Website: home-depot
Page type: delivery-shipping
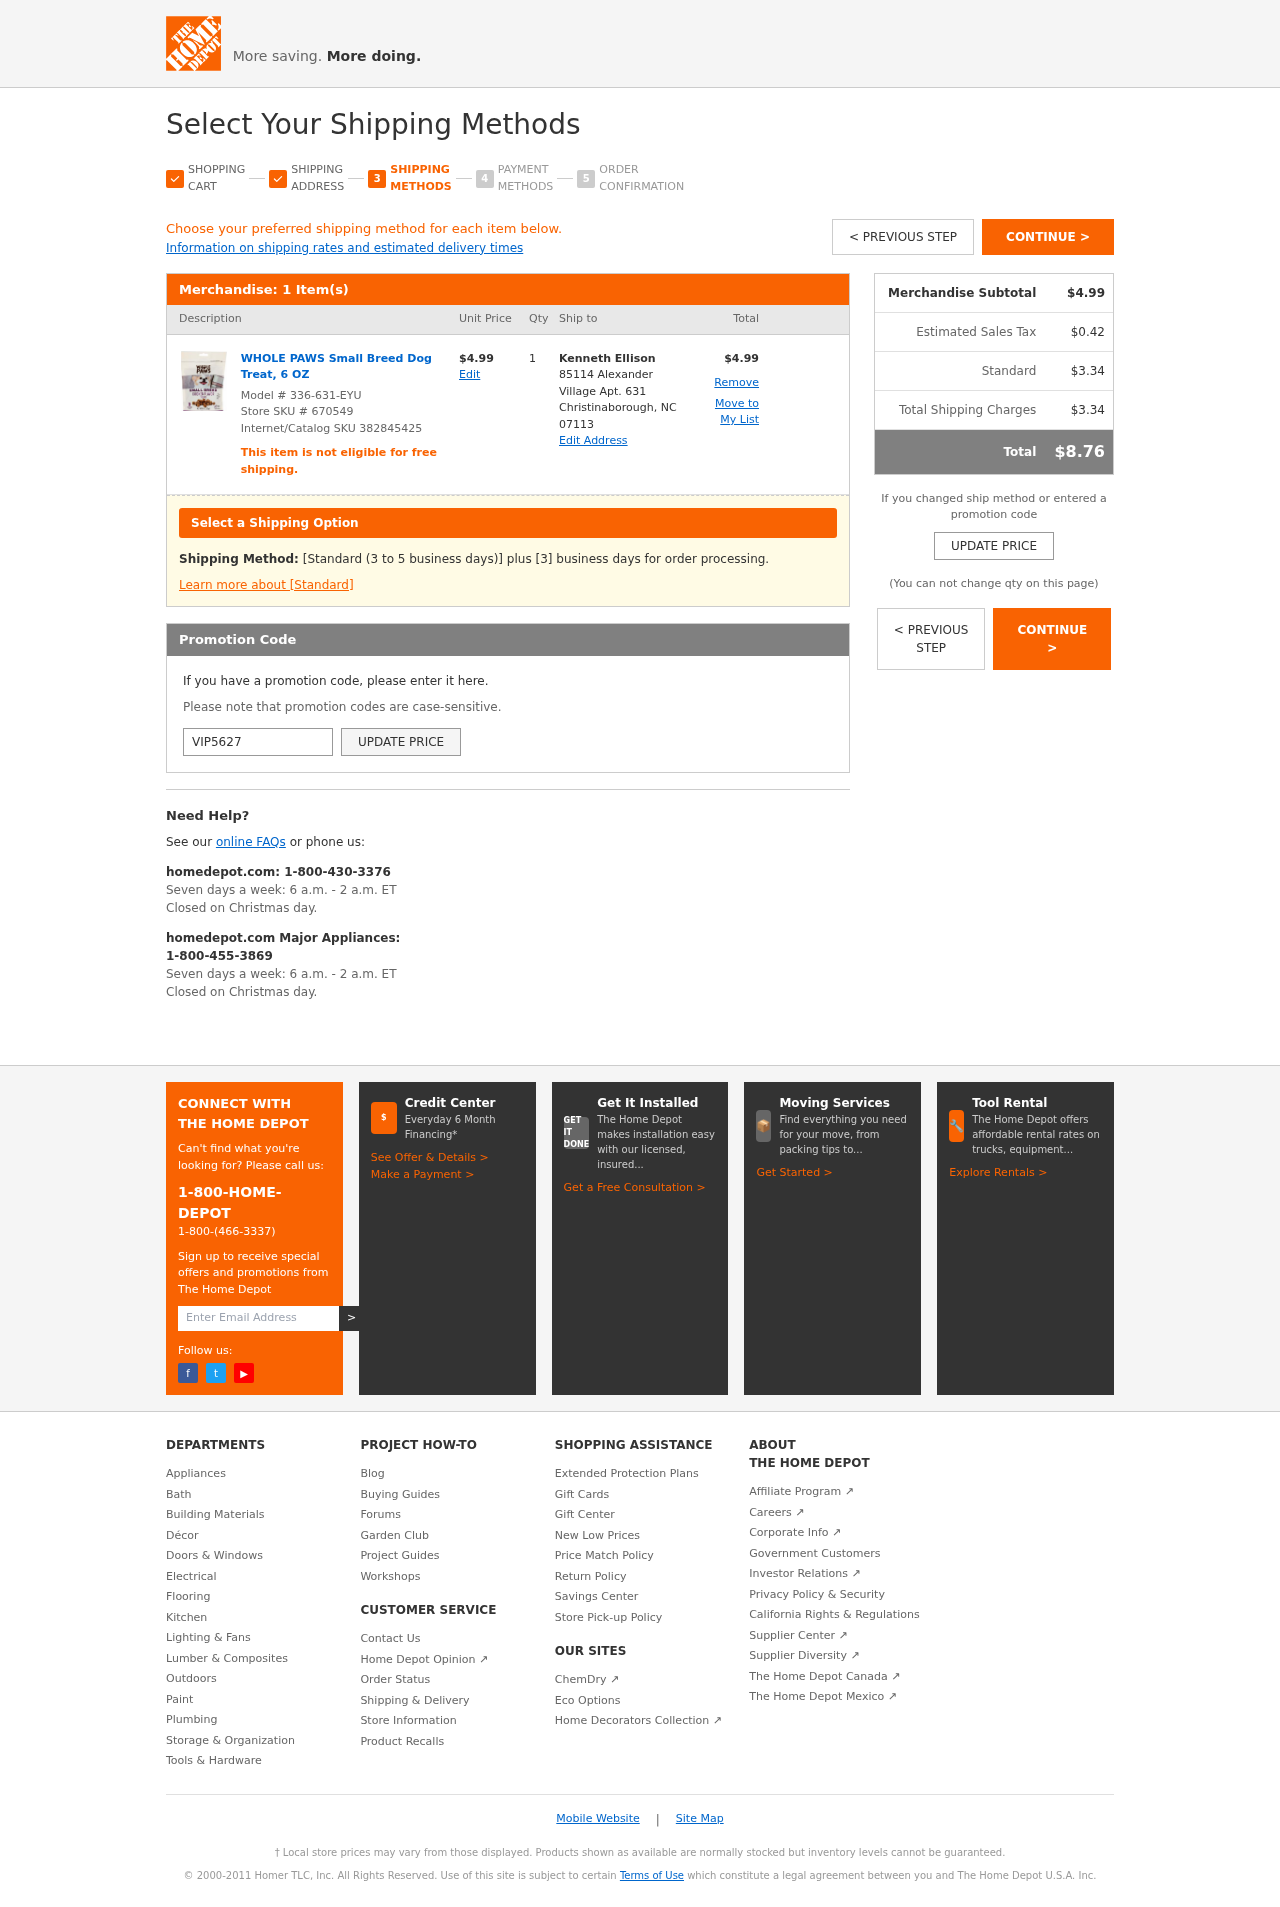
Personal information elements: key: PII_CITY_STATE_ZIP
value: Christinaborough, NC 07113
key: PII_FULLNAME
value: Kenneth Ellison
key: PII_PROMO_CODE
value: VIP5627
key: PII_STREET
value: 85114 Alexander Village Apt. 631
Product elements: key: PRODUCT1_NAME
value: WHOLE PAWS Small Breed Dog Treat, 6 OZ
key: PRODUCT1_PRICE
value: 4.99
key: PRODUCT1_QUANTITY
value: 1
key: PRODUCT_MODEL_NUMBER
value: Model # 336-631-EYU
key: PRODUCT1_LINE_TOTAL
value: $4.99
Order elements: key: ORDER_NUM_ITEMS
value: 1 Item(s)
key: ORDER_SUBTOTAL
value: $4.99
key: ORDER_TAX
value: $0.42
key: ORDER_SHIPPING_COST
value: $3.34
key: ORDER_SHIPPING_TOTAL
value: $3.34
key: ORDER_TOTAL
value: $8.76
Other elements: key: STORE_SKU
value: Store SKU # 670549
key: INTERNET_SKU
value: Internet/Catalog SKU 382845425